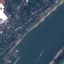
Land use / land cover class: River